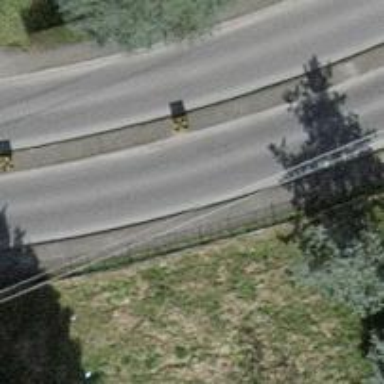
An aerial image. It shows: Asphalt road classified as tertiary.